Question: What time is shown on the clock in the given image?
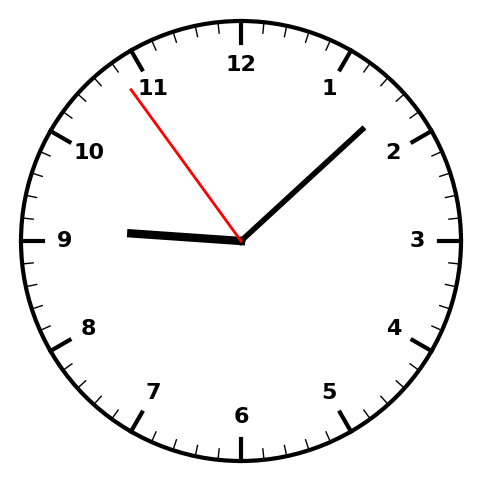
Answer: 09:07:54